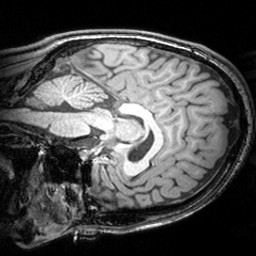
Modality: T1w
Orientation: sagittal
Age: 23
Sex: female
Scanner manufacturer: siemens
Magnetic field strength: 3 T
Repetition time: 1.81 s
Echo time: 0.00351 s